Question: I am developing a REST API in <URL>. I am trying to create an API which uploads images on to the server. This API is going to be called by my mobile device. My upload API is as follows.
'''
upload: function (req, res) {
res.setTimeout(0);
req.file('avatar')
.upload({
// You can apply a file upload limit (in bytes)
maxBytes: <PHONE>
}, function whenDone(err, uploadedFiles) {
if (err) return res.serverError(err);
else return res.json({
files: uploadedFiles,
textParams: req.params.all()
});
});
}
'''
I use <URL> to test my APIs. I call the API as follows

My response says that there aren't any files uploaded. Where am I going wrong?
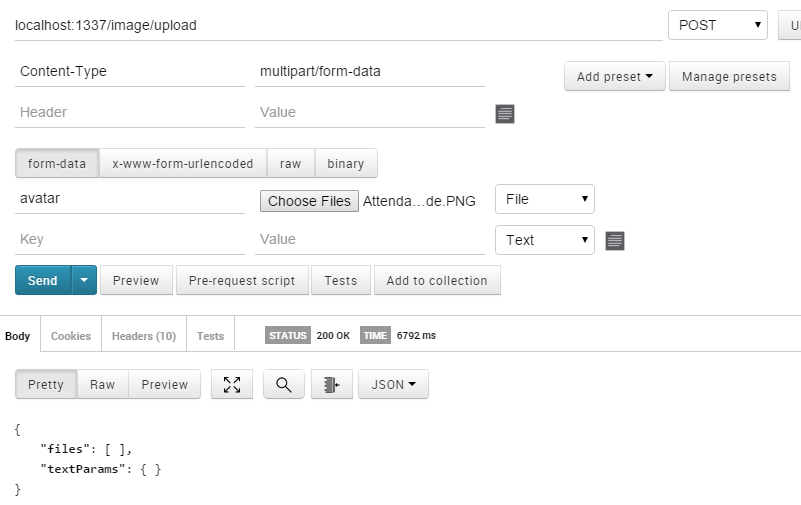
Answer: After hours of investigation I found that the problem was with <URL> and it worked!